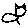
Label: cat